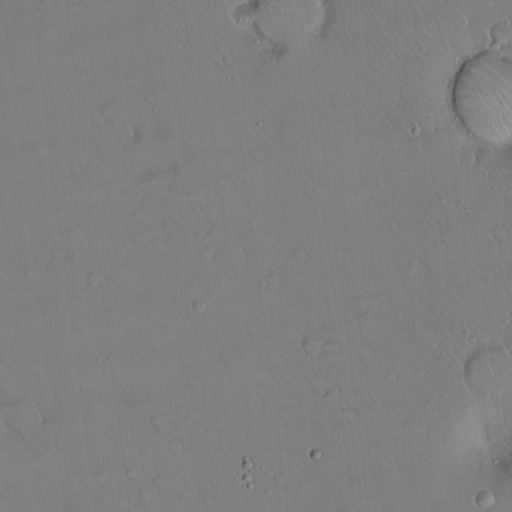
Objects detected: cone